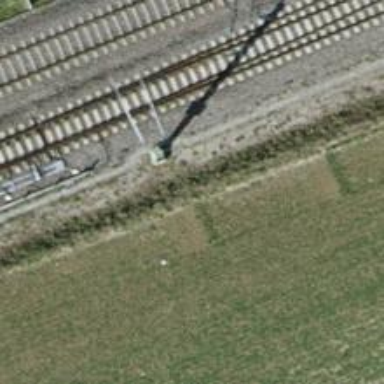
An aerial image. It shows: Catenary mast for power lines.